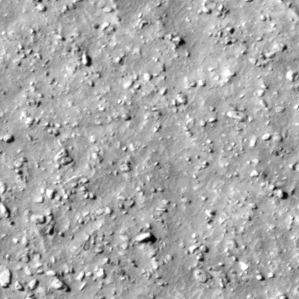
Label: non_frost